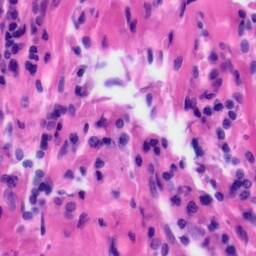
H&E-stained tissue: Tonsil